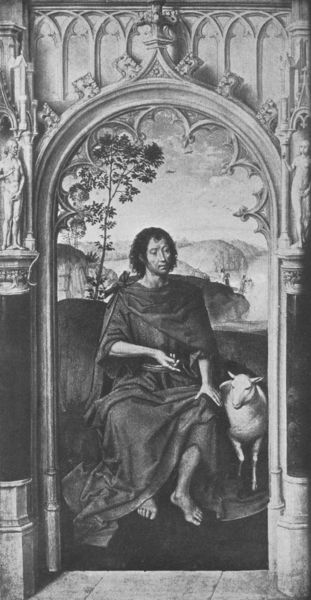
Titel: Altar der Anbetung der Könige
Standort: Brügge, Sint-Janshospitaal (EU - B)
Schlagwörter: baum, berg, gemälde, hand, mann, umhang, weiß, landschaft, sitzen, fenster, schwarz, skizze, säulen, zeichnung, alt, arm, bibel, johannes, bild, bildnis, hände, türbogen, hügel, kirche, boden, figur, gewand, haare, mantel, sitzend, gotik, locken, renaissance, statue, füße, bogen, italien, pilaster, figuren, rundbogen, tor, foto, adam, paradies, lamm, schaf, torbogen, draußen, barfuß, schwarz weiss, bleistift, kunst, statuette, christus, jesus, mittelalter, kapelle, heiliger, kirchlich, tunika, hirte, schaft, ziege, barfus, fresco, maßwerk, umhand, scharf, pilger, apostel, gaten, 1400, 1250, falten, nische, säule, bäume